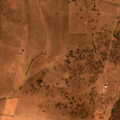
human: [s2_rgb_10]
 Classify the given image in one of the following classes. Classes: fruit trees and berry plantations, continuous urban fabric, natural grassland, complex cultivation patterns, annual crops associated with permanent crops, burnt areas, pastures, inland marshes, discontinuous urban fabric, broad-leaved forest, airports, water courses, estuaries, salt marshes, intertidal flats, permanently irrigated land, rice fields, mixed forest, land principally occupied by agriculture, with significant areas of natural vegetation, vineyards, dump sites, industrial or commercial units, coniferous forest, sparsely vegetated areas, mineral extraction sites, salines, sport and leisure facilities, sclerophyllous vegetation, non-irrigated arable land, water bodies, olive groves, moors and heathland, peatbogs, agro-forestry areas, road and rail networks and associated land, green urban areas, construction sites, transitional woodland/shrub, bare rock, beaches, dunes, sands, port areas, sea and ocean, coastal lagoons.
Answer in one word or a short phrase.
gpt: non-irrigated arable land, permanently irrigated land, olive groves, pastures, agro-forestry areas